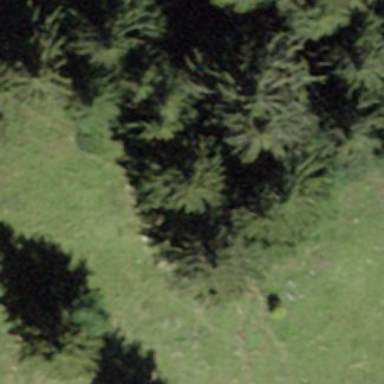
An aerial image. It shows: Forest area.